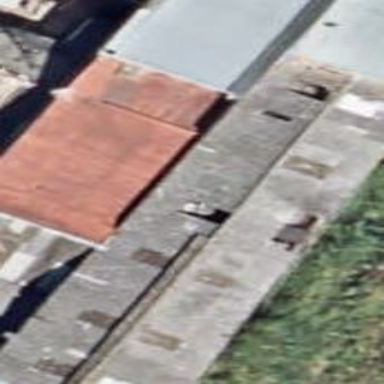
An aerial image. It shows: Warehouse.